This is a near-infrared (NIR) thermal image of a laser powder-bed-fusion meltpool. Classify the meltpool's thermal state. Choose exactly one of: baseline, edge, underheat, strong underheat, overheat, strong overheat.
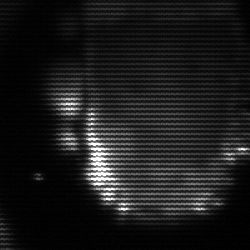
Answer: baseline